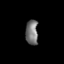
Tissue: skin
Cell type: Epithelial cells
Senescence score: 0.2723
Nuclear area (px): 310
Mean DAPI intensity: 115.077